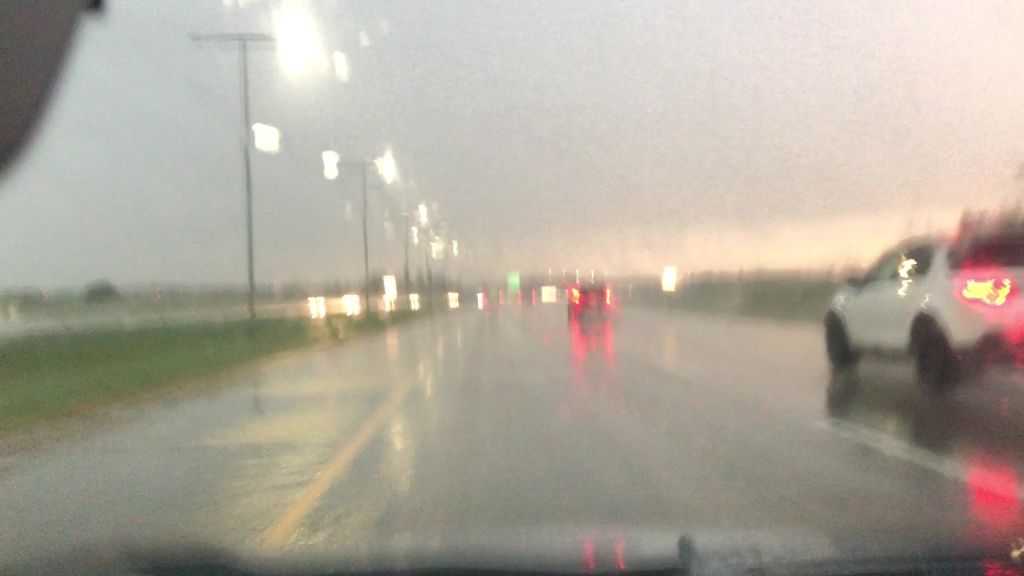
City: edmonton